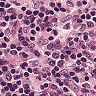
Metastatic tissue present: no